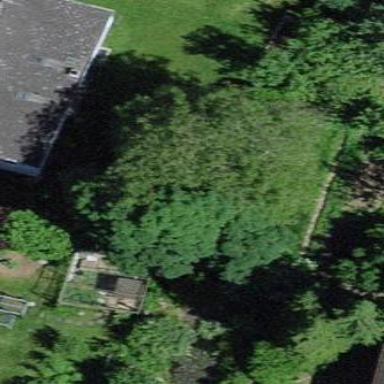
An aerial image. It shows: Garden area designated for leisure land.